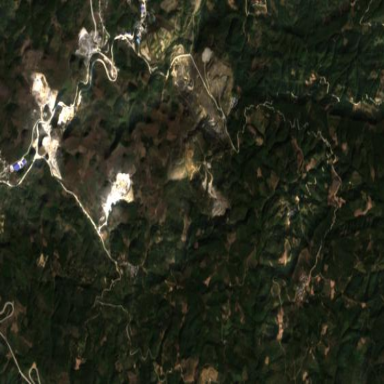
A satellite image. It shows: Quarry area.